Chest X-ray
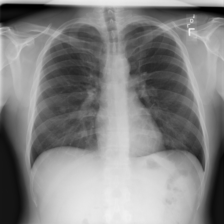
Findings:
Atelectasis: negative
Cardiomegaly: negative
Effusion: negative
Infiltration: negative
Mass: negative
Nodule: positive
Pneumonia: negative
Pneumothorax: negative
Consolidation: negative
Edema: negative
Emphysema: negative
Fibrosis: negative
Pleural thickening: negative
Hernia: negative